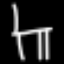
Label: chair